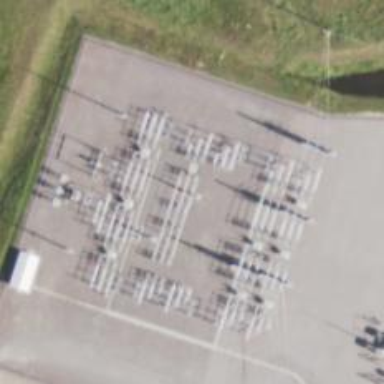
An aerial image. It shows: Mast designed for lightning protection with appropriate tower type.